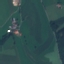
Land use / land cover class: Pasture